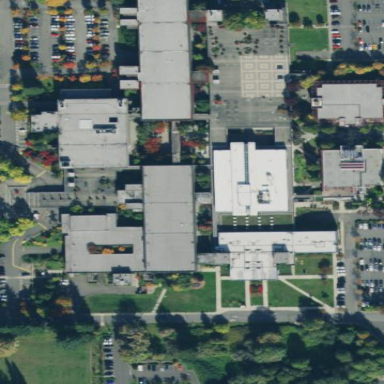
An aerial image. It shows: College building.